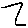
Label: zigzag